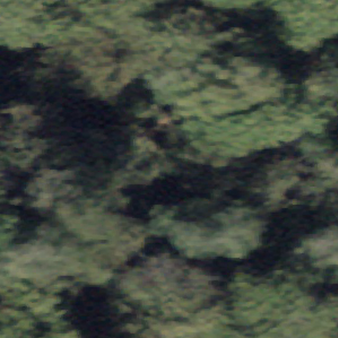
Label: other